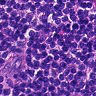
Metastatic tissue present: no